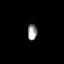
Tissue: prostate
Cell type: T cells
Senescence score: 0.2256
Nuclear area (px): 153
Mean DAPI intensity: 147.327